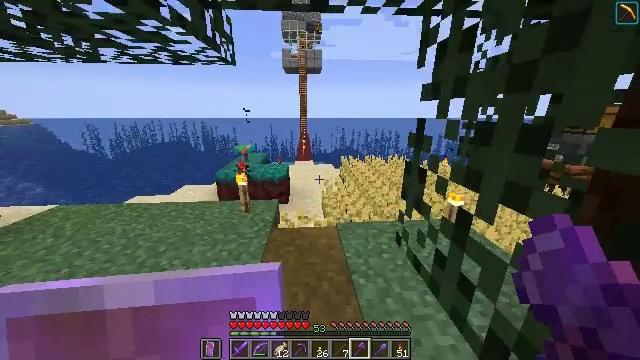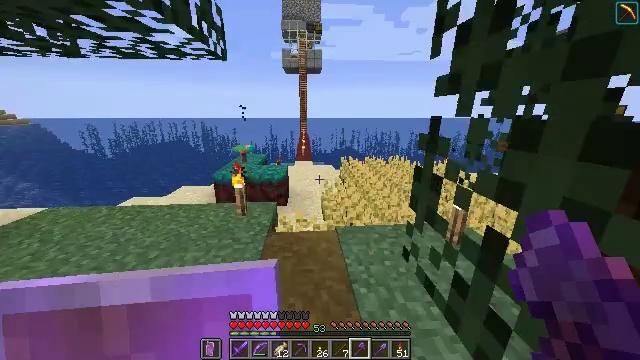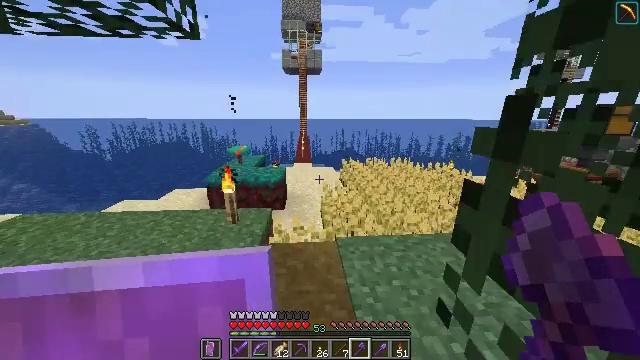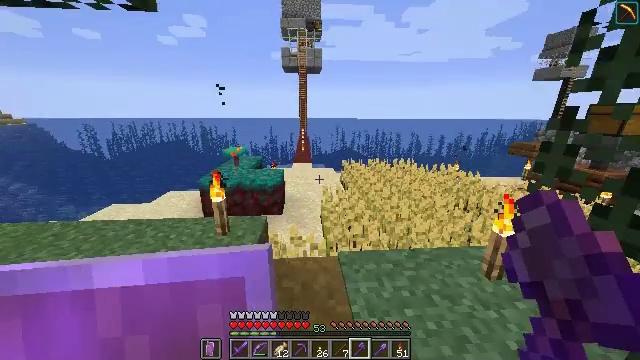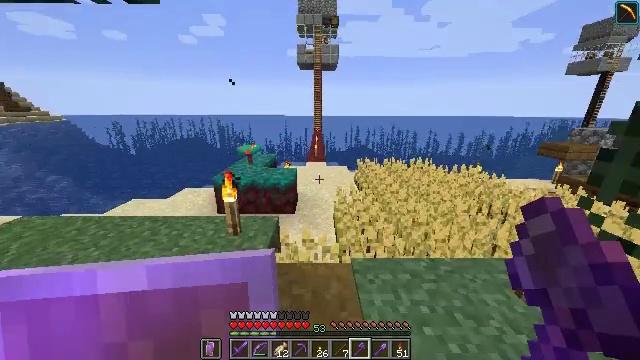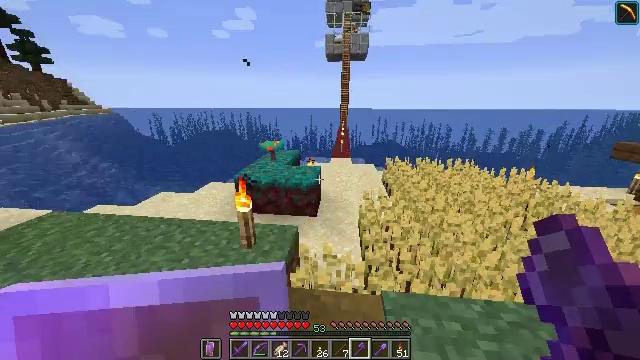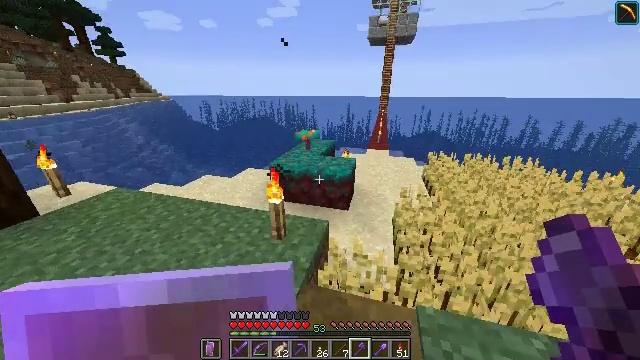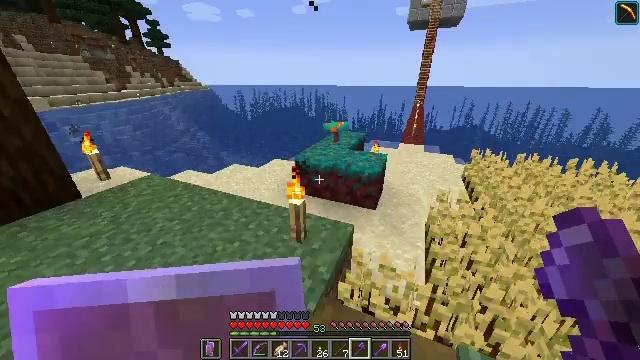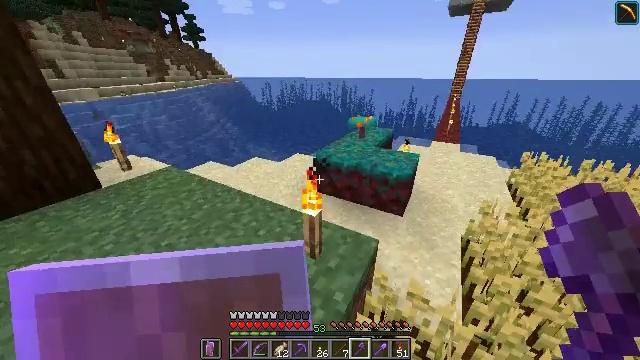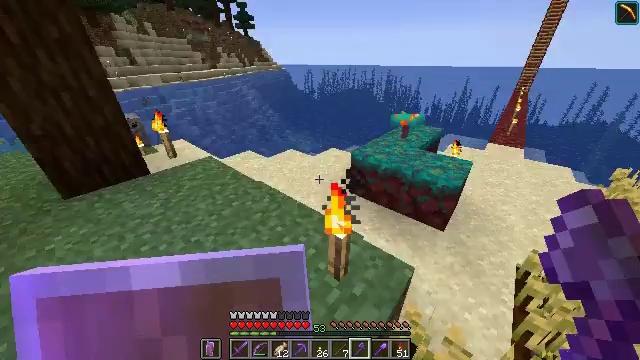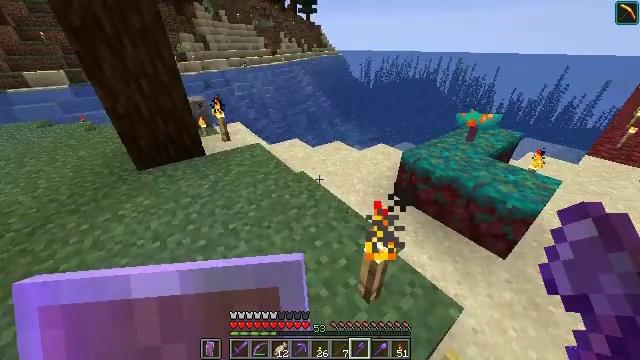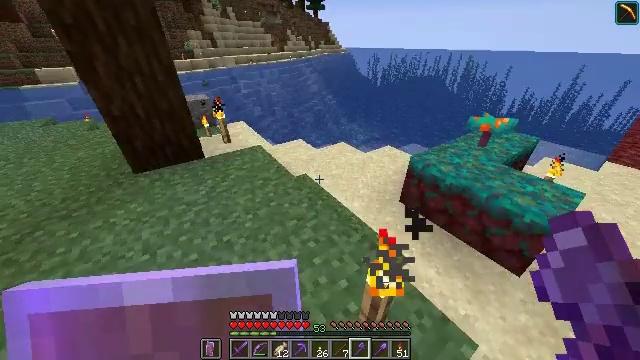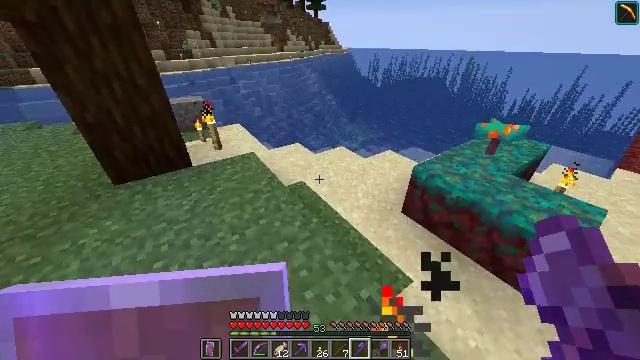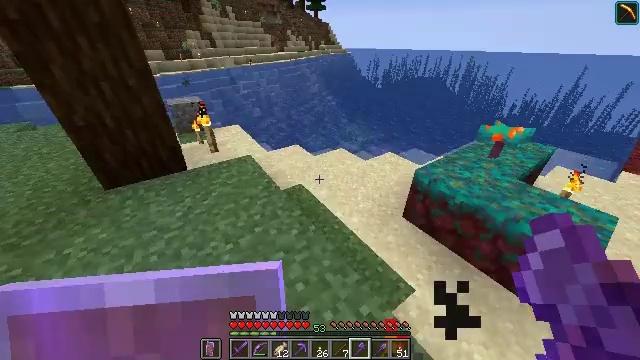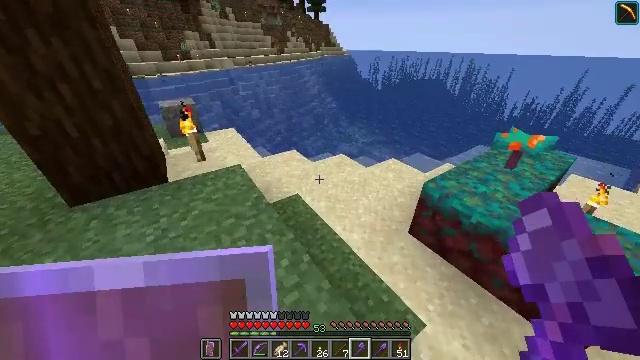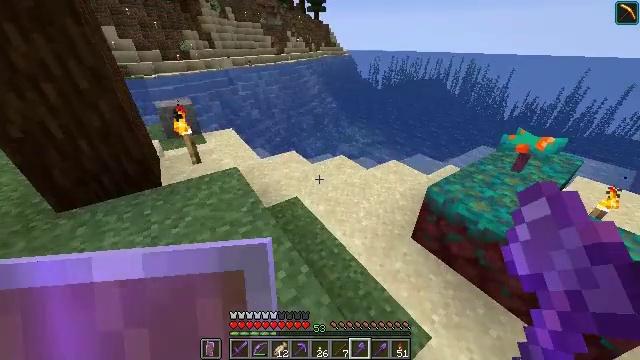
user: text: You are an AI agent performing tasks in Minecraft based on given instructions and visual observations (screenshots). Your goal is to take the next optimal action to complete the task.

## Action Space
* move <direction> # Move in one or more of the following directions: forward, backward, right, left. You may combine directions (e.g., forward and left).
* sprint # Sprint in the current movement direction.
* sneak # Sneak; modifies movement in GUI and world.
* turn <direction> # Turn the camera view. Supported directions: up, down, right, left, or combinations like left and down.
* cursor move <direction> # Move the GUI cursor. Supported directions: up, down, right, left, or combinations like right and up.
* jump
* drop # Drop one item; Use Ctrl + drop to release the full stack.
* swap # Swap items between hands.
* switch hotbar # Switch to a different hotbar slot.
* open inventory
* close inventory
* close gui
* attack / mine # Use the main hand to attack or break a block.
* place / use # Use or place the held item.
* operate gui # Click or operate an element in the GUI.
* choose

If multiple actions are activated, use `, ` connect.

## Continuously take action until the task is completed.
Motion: motion action
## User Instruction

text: Gather vines from trees or structures.
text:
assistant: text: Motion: move forward
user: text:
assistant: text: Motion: move forward
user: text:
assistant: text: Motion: move forward
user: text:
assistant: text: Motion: move forward, turn left
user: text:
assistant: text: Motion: move forward, turn left and down
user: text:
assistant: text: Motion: move forward, turn left and down
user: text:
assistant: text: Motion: move forward, turn left and down
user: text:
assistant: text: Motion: move forward, turn left and down
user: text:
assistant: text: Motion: move forward, turn left and down
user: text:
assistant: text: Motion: move forward, turn left and down
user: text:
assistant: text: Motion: move forward, turn left
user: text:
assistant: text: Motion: move forward
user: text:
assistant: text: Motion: move forward
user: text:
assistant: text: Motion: move forward
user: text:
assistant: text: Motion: move forward
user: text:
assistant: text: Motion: move forward
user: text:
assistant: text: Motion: move forward
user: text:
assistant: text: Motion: move forward
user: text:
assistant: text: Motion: move forward
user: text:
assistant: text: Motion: move forward
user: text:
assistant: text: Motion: move forward
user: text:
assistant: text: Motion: move forward
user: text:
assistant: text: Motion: move forward
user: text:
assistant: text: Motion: move forward
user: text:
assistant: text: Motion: move forward, turn right
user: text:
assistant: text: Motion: move forward, turn right and down
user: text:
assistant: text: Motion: move forward, turn right and down
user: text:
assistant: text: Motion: move forward, turn right
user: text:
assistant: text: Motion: move forward, turn right and up
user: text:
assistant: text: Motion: move forward, turn right and up